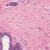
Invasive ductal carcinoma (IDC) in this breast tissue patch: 0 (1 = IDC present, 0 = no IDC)